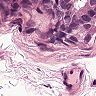
Metastatic tissue present: yes